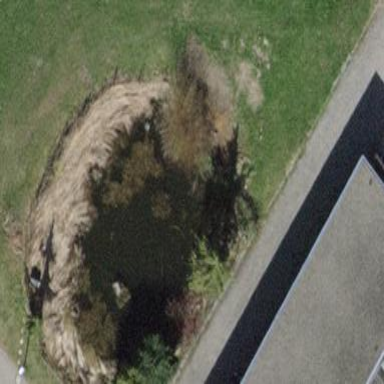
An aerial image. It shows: Serene pond surrounded by nature.